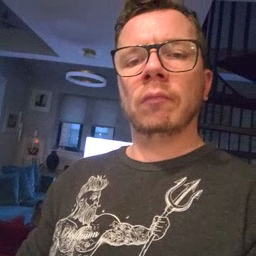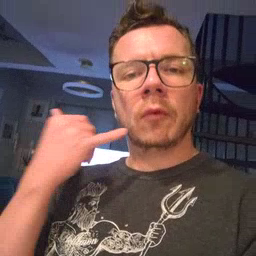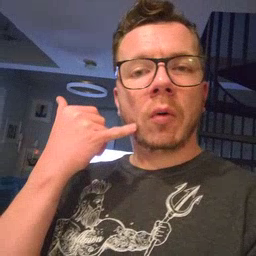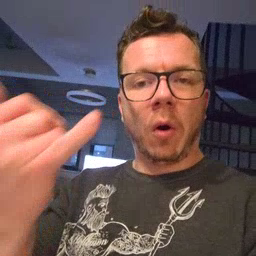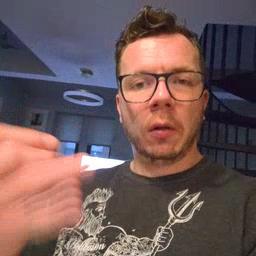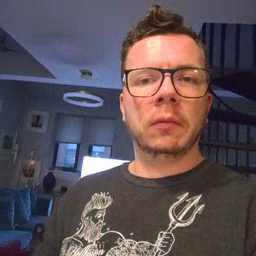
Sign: callonphone